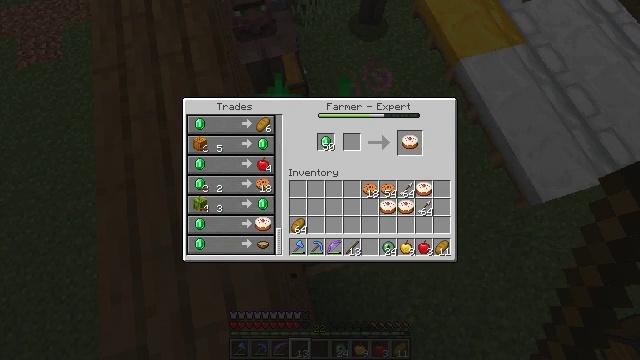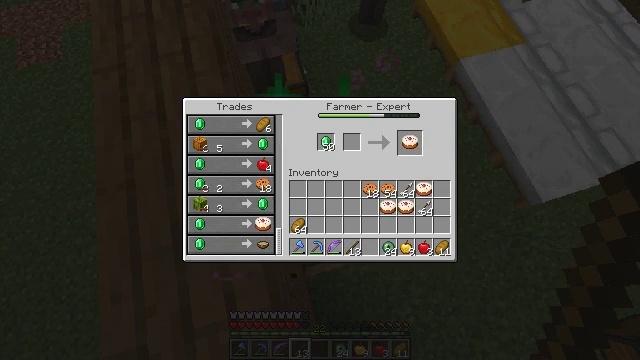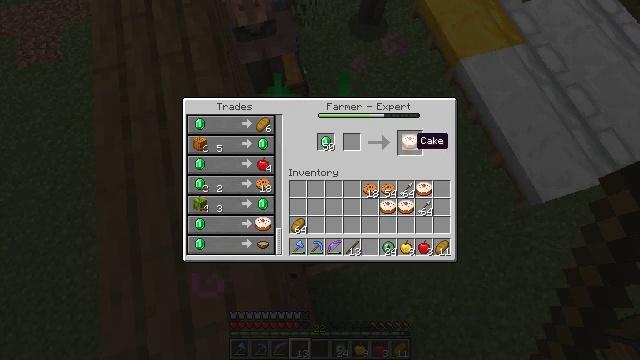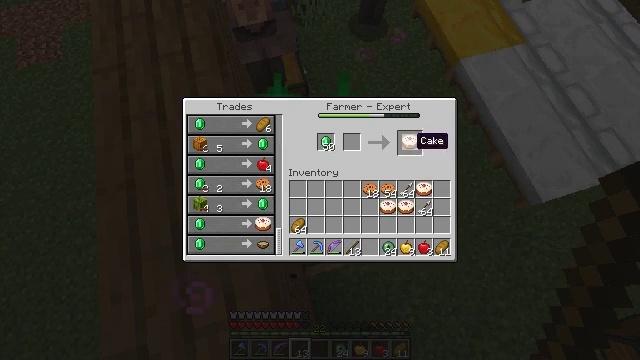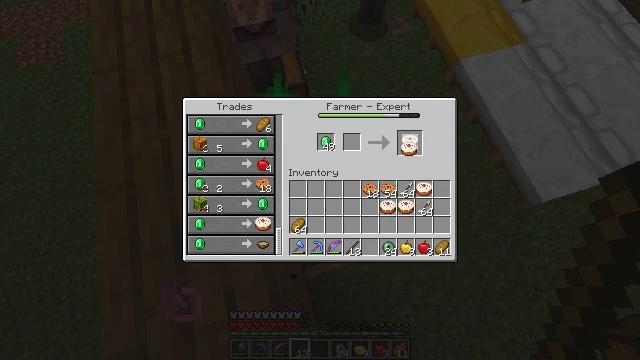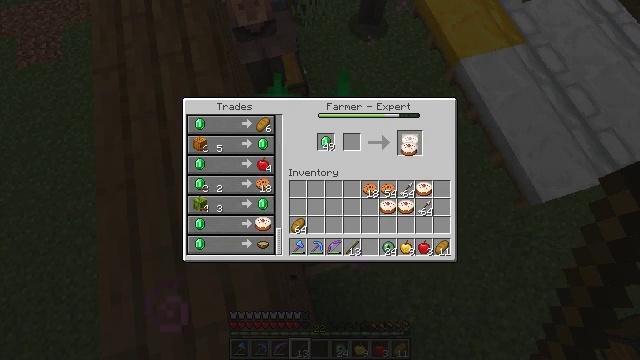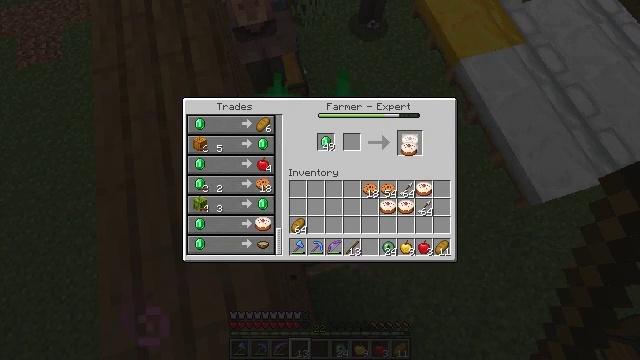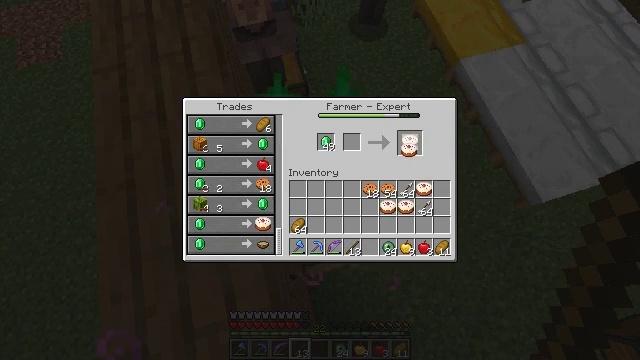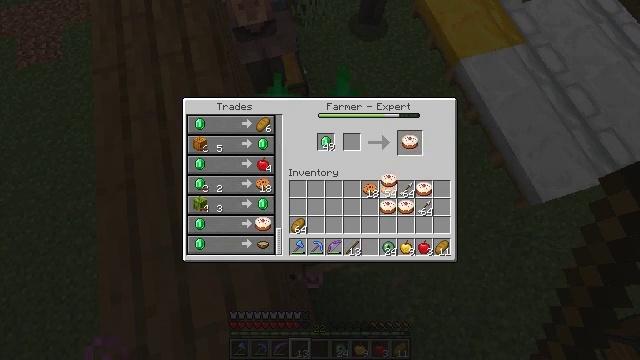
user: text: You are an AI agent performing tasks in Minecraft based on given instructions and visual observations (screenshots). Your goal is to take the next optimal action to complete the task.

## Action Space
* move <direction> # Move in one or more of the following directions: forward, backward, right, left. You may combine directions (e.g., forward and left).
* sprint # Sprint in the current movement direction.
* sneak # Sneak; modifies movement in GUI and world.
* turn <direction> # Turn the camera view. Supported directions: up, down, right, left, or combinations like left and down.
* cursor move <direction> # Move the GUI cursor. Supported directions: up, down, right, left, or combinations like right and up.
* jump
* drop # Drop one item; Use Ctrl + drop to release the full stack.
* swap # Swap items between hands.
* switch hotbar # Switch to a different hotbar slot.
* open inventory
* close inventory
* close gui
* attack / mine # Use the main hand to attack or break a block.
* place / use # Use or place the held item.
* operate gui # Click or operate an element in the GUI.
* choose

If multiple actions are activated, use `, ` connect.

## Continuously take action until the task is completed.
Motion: motion action
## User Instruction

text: Form a cake at the crafting table.
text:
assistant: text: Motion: no_op
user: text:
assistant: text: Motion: no_op
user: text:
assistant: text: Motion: no_op
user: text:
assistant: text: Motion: operate gui
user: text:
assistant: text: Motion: operate gui
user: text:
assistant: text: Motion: operate gui
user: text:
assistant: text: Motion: no_op
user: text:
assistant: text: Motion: cursor move left and down
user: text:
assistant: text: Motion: no_op